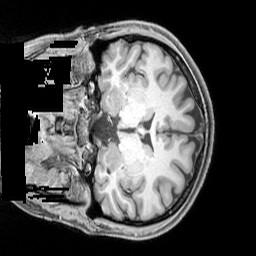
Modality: T1w
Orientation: coronal